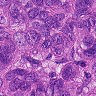
Metastatic tissue present: yes